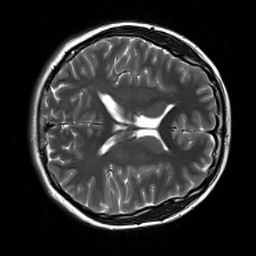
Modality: T2w
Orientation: axial
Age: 22
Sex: female
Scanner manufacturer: siemens
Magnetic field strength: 3 T
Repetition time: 7 s
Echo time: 0.09 s